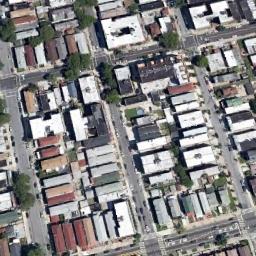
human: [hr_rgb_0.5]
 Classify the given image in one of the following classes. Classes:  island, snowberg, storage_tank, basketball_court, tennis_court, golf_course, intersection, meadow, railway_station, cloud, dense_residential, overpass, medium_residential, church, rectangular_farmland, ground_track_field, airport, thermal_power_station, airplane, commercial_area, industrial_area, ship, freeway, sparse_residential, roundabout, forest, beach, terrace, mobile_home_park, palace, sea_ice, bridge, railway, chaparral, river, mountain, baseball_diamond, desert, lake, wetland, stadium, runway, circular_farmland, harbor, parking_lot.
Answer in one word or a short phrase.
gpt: dense_residential